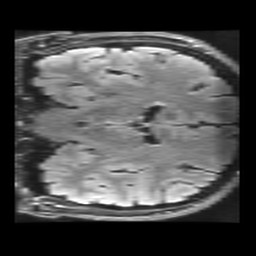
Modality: FLAIR
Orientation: coronal
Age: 21
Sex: male
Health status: healthy
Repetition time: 12 s
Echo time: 0.09782 s